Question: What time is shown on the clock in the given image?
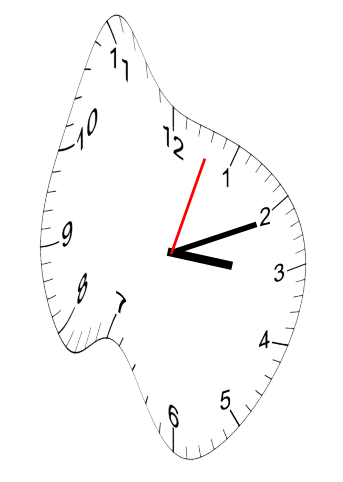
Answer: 03:11:03